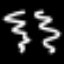
Label: squiggle